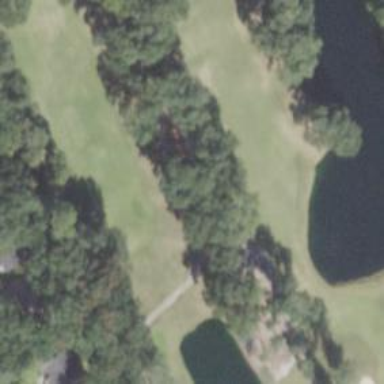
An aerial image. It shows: Pathway for golfing.